Question: I am working on an appointment script that takes office opening and closing hours from database and then displays the time in between the opening and closing hours to book for a meeting, each meeting can only be booked for half an hour, so i need to display timings like this using a radio button
'''
9:00am - 9:30am
9:30am - 10:00am
10:00am - 10:30am
...
...
...
'''
I am able to calculate the total number of hours office is open, and using for loop i am able to display the timings
'''
$office_start_time = '09:00:00';
$office_end_time = '16:00:00';
$start = explode(':', $office_start_time);
$end = explode(':', $office_end_time);
$total_hours = $end[0] - $start[0] - ($end[1] < $start[1]);
echo 'total hours: '.$total_hours;
echo '<br>';
//exit;
?>
<table class="table table-hover table-bordered">
<tbody>
<?php for ($i = 0; $i < $total_hours; $i++) {
echo "<input name='time' type='radio' value='09:00|09:30'> 9:00am-9:30am<br/>";
?>
<?php } ?>
</tbody>
</table>
'''
my problem is the above code gives me an output like below and I am stuck at how to go about getting the right outcome

I will really appreciate if i can get some help on displaying the timings as below
'''
9:00am - 9:30am
9:30am - 10:00am
10:00am - 10:30am
...
...
...
'''
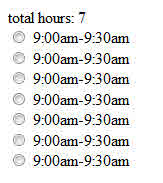
Answer: '''
$start = new DateTime('09:00:00');
$end = new DateTime('16:00:01'); // add 1 second because last one is not included in the loop
$interval = new DateInterval('PT30M');
$period = new DatePeriod($start, $interval, $end);
$previous = '';
foreach ($period as $dt) {
$current = $dt->format("h:ia");
if (!empty($previous)) {
echo "<input name='time' type='radio' value='{$previous}|{$current}'> {$previous}-{$current}<br/>";
}
$previous = $current;
}
'''
<URL>